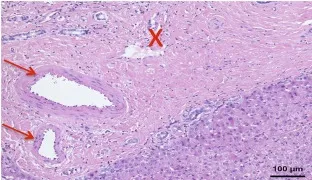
Nine years-old male with Abernethy type II portosystemic shunt and hepatic adenoma. Or. Two arteriolas (marked by an arrow) and one venule (marked by an X).
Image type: pathology (h&e)